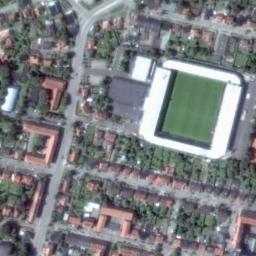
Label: stadium